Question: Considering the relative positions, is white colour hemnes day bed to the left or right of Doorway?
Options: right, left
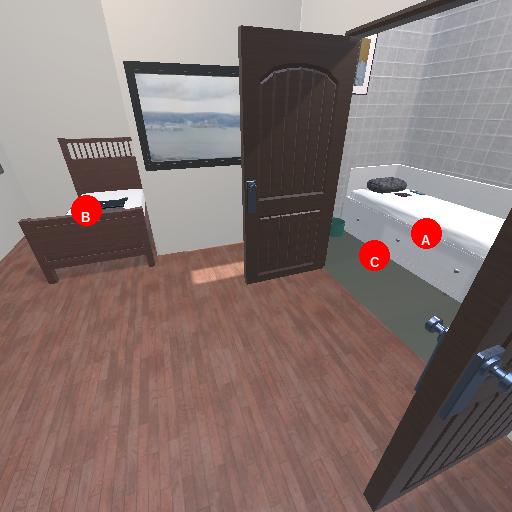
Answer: right